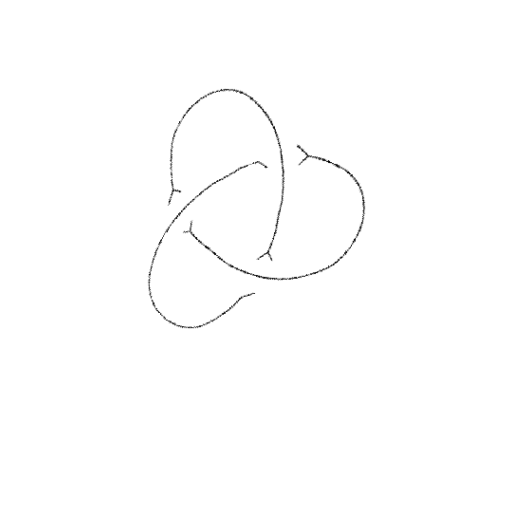
Crossing number: 3